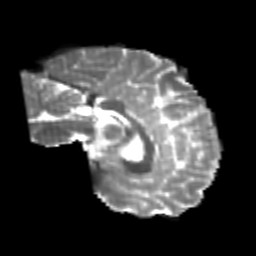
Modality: T2w
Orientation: sagittal
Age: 23
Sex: male
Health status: healthy
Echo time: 0.074 s